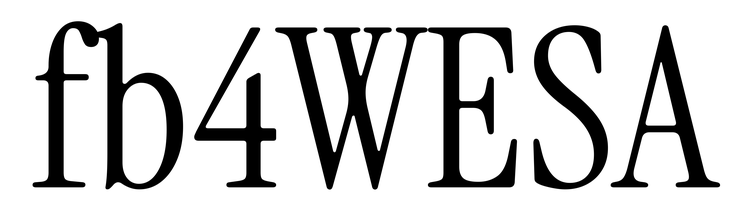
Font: InstrumentSerif-Regular